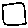
Label: square